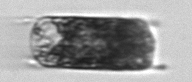
Label: Hemiaulus